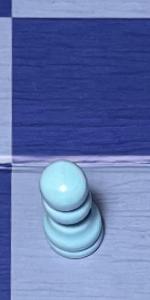
Label: Pawn_White